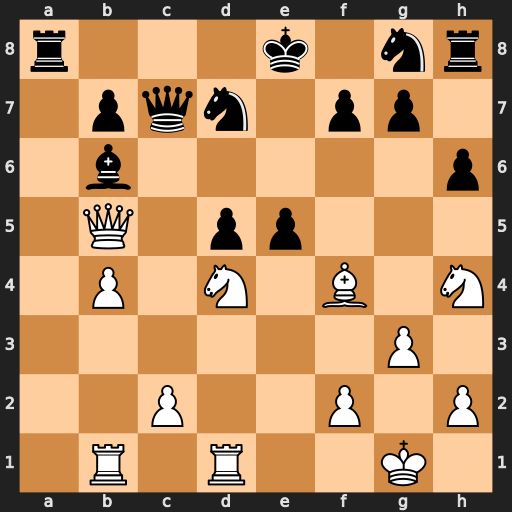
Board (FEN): r3k1nr/1pqn1pp1/1b5p/1Q1pp3/1P1N1B1N/6P1/2P2P1P/1R1R2K1
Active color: w
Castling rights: kq
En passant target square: -
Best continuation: Bxe5 Qxe5 Re1